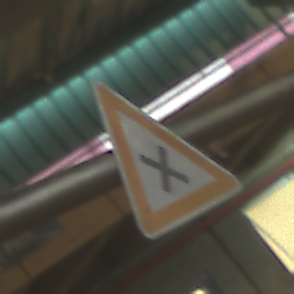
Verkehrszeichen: KreuzungOderEinmuendung
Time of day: MorningAfternoon
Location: Roofed (Special)
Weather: NotSpecified
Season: NotSpecified
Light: Artificial